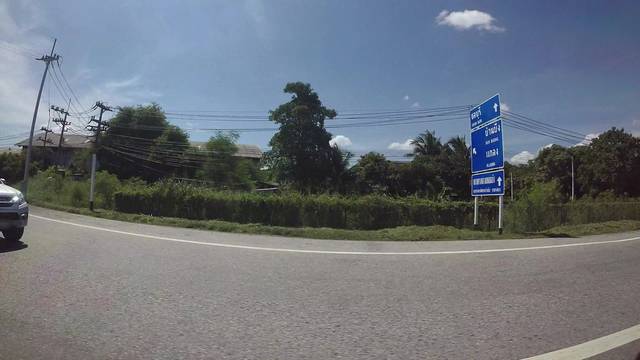
Region: Thailand
Coordinates: 13.348, 101.032